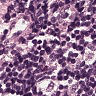
Metastatic tissue present: no